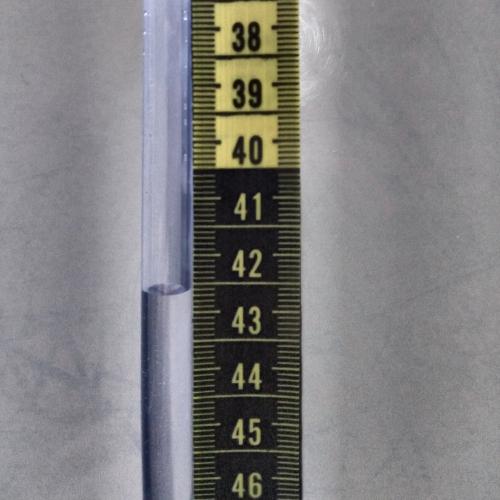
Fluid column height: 42.7 cm